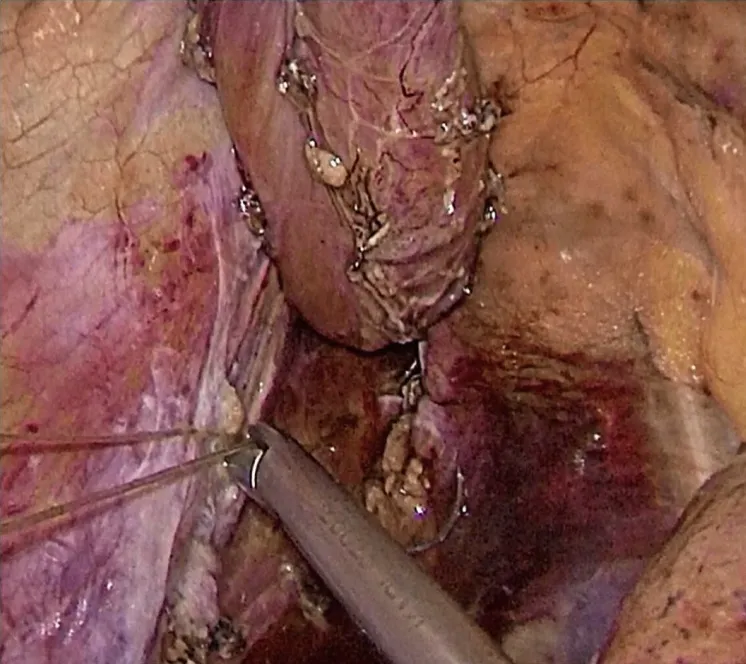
The ruptures are sewn with Stratafix 3.0 suture.
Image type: medical_photograph (other_medical_photograph)